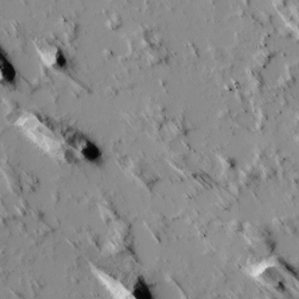
Label: non_frost